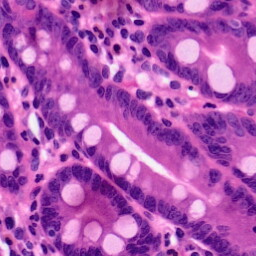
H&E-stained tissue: Pancreatic